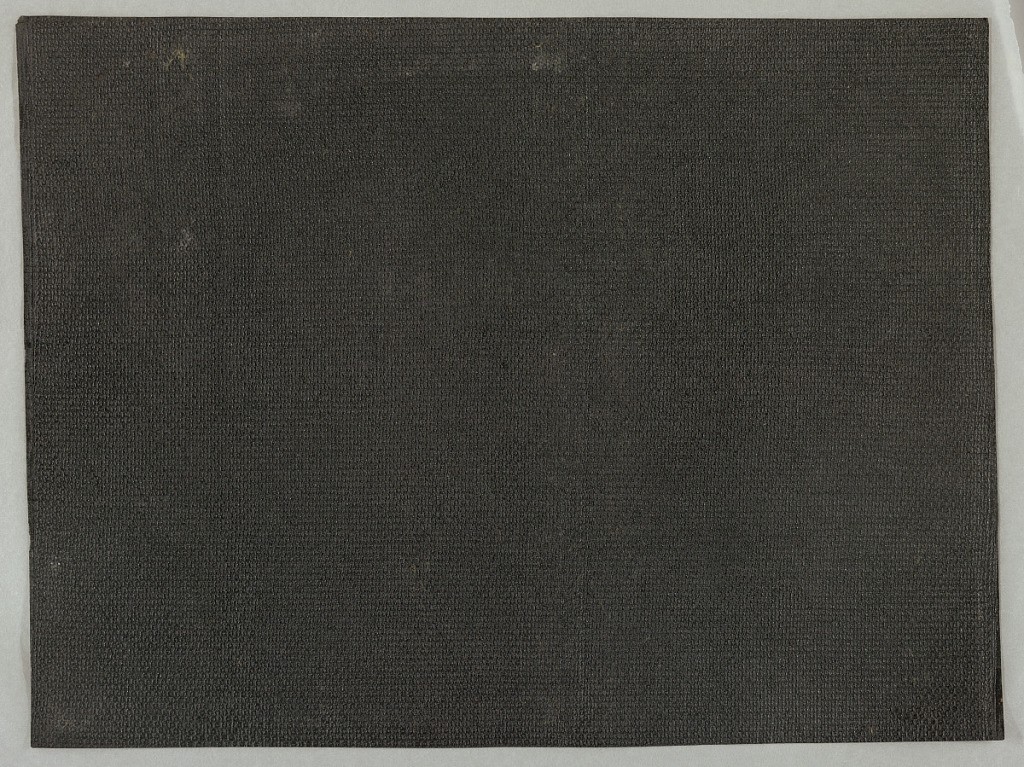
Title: Sidewall
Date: ca. 1885
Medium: Fiber composition impregnated with tung oil, embossed and painted
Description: Imitation leather. Close-set diaper of very small circles. Resembles lizard skin in the over-all apearance. Painted black.